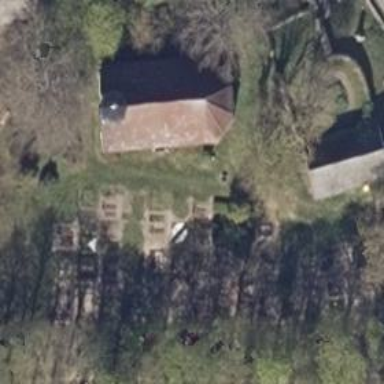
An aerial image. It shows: Cemetery.